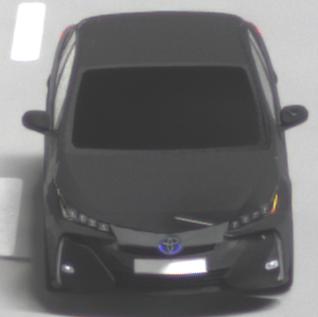
Make: Toyota
Model: Prius 1.8 Plug-In Hybrid
Detailed model: Prius (XW5) Plug-In
Model produced from: 2019/07
Model produced until: 2020/07
Doors: 5
Color: black
Road condition: dry road
Daytime: not specified
Contrast: high contrast